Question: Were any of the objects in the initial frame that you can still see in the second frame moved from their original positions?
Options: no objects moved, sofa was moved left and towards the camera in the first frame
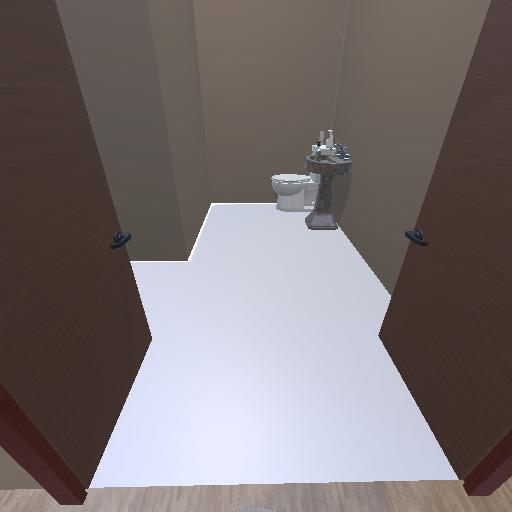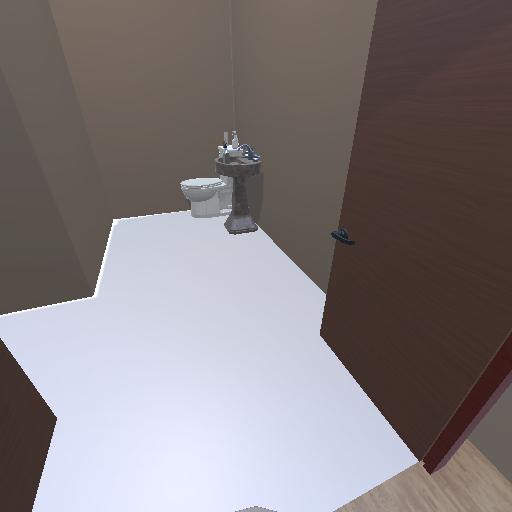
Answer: no objects moved